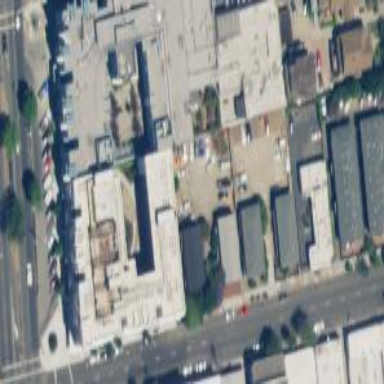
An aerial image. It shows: Mixed-use building.